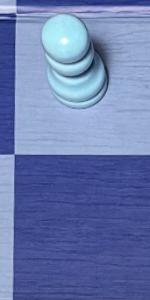
Label: Empty